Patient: sex F, age 74
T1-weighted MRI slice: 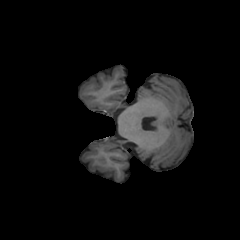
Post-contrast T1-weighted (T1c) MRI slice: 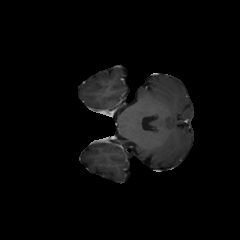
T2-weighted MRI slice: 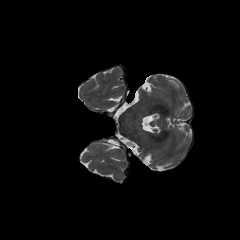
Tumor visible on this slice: no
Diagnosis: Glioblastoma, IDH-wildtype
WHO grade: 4